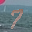
Label: 7